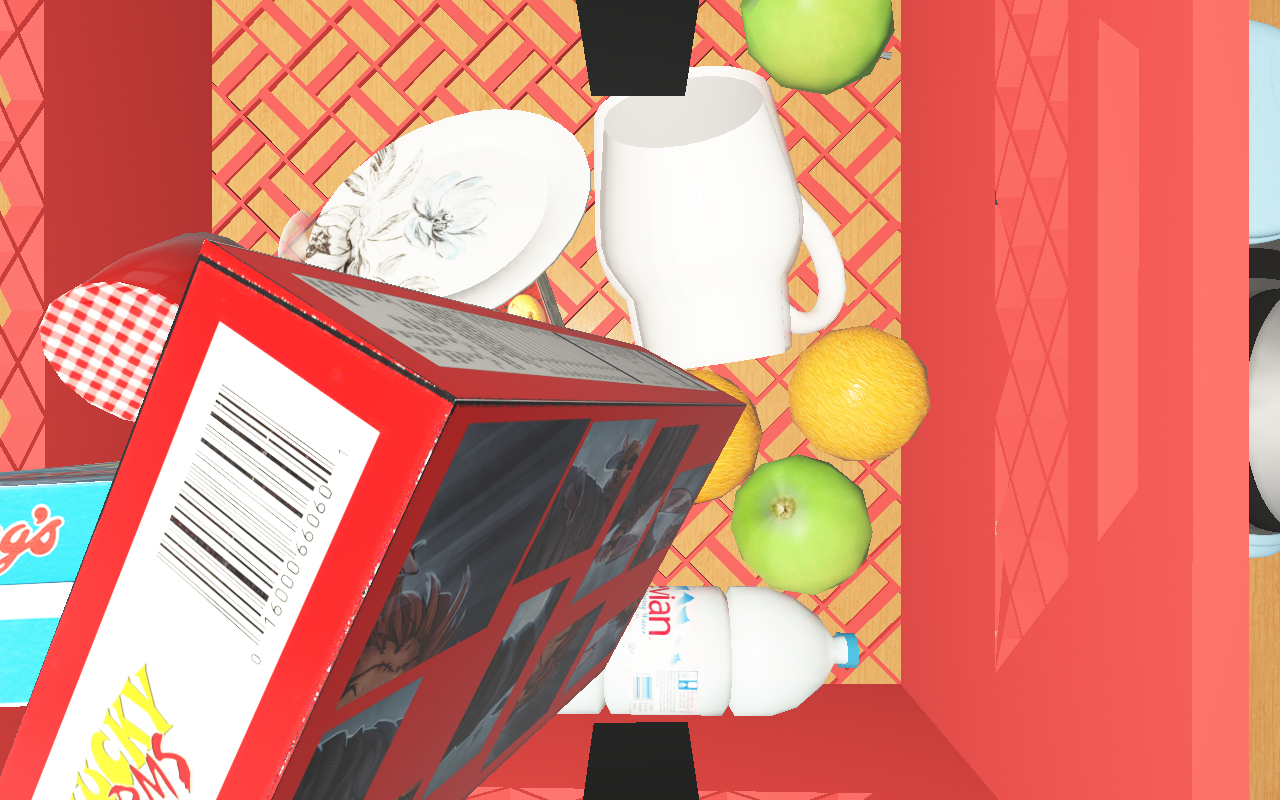
Objects in the scene:
water bottle
apple
apple
orange
glass
wineglass
honey jar
jam jar
cereal box
biscuit box